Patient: sex F, age 48
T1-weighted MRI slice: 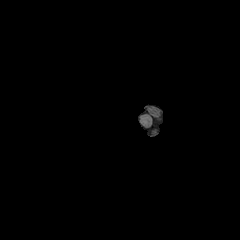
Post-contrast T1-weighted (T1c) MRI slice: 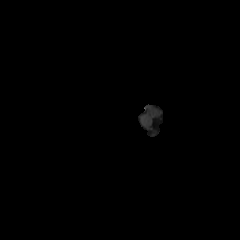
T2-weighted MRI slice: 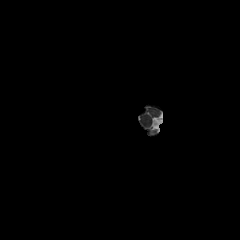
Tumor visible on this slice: no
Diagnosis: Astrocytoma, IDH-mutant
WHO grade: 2